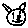
Label: cat